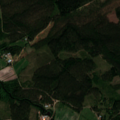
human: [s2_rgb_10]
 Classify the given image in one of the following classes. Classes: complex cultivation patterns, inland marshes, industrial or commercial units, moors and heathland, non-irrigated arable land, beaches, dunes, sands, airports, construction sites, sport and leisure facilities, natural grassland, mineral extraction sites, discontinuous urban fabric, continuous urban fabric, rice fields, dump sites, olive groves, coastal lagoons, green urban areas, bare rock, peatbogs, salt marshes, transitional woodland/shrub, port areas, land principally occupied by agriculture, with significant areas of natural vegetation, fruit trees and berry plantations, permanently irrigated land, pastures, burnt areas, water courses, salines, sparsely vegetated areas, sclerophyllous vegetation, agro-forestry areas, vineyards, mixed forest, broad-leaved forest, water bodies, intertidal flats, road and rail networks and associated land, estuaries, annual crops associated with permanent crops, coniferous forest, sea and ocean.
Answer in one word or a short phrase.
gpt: land principally occupied by agriculture, with significant areas of natural vegetation, coniferous forest